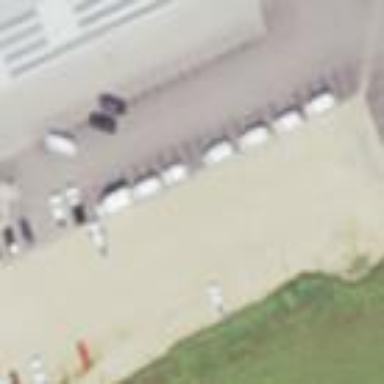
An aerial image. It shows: Parking area with surface.